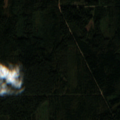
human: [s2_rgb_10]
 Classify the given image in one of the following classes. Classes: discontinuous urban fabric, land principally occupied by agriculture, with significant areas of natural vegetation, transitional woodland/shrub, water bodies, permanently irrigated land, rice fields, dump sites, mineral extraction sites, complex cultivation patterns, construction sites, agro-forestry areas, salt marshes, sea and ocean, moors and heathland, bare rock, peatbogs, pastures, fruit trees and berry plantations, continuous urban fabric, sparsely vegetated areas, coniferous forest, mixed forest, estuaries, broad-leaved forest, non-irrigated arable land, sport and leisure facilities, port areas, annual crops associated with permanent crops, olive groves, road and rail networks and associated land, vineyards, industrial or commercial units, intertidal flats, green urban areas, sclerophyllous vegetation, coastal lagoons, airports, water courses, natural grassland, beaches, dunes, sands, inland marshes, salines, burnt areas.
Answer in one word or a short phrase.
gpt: coniferous forest, mixed forest, transitional woodland/shrub